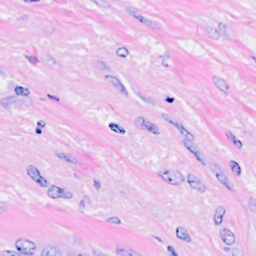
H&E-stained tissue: Breast